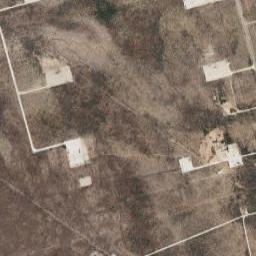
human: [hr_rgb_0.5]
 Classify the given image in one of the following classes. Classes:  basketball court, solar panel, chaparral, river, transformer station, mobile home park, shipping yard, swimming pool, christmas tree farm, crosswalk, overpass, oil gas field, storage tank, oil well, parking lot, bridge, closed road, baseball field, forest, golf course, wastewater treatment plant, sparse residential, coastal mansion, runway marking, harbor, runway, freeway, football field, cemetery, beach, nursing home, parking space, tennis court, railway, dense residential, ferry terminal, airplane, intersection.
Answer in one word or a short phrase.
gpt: oil gas field